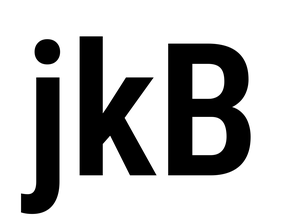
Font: Roboto_Condensed_SemiBold